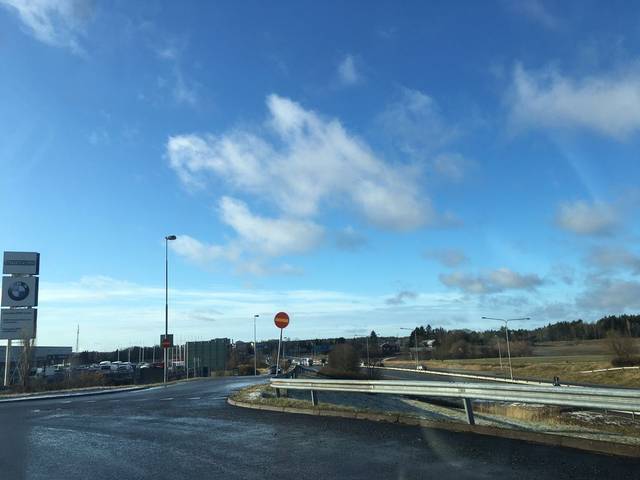
Region: Finland
Coordinates: 60.49, 22.189